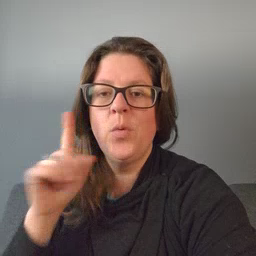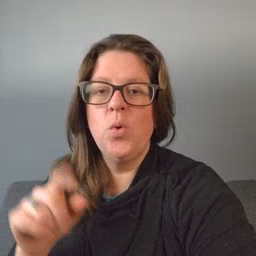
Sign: for